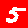
Digit: 5